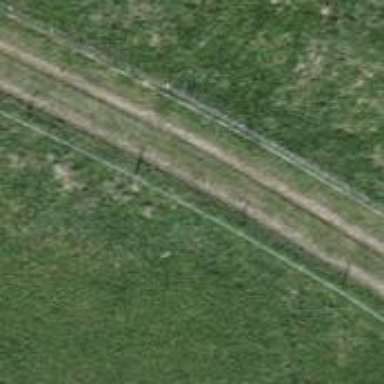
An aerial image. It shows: Track with grade 4 tracktype.